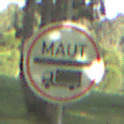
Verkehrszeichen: Mautpflicht
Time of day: MorningAfternoon
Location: Outdoor (Nature)
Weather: Clear
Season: NotSpecified
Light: Natural